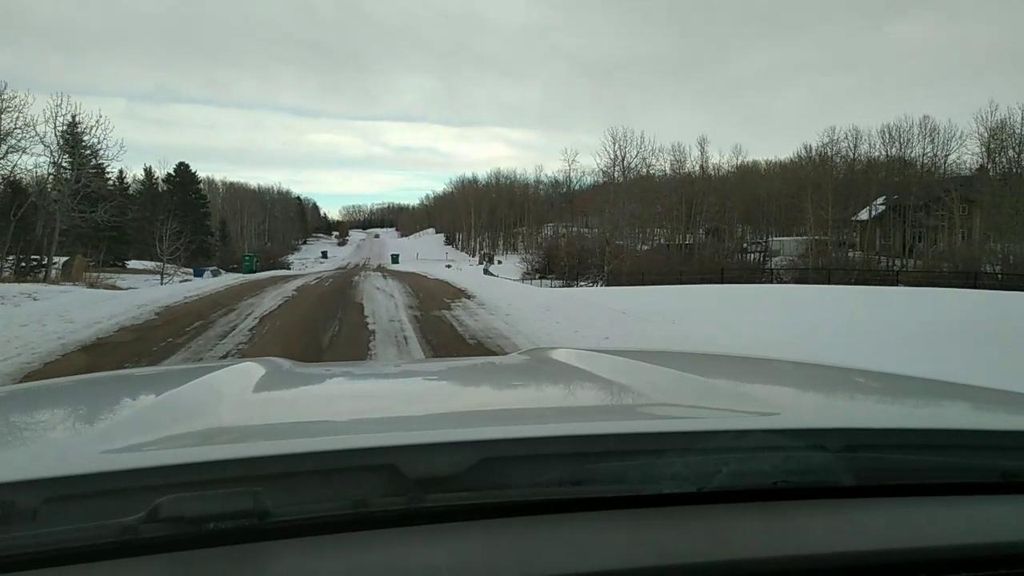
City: calgary